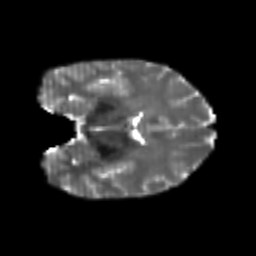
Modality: T2w
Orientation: coronal
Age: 24
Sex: female
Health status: healthy
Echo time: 0.074 s